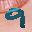
Label: 9